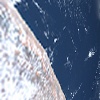
Label: water